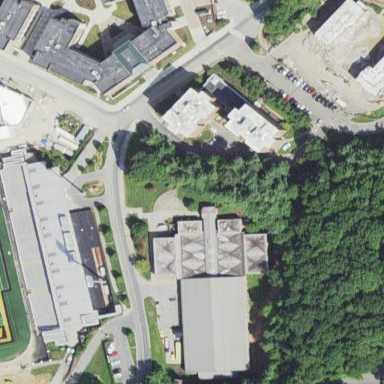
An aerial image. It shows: Sports centre building.